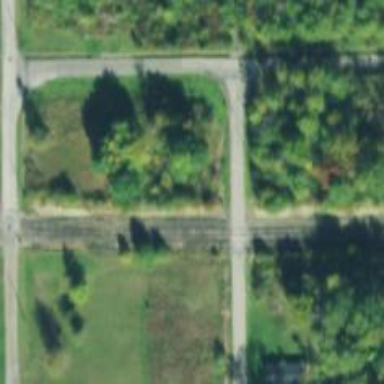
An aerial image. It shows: Level crossing along the railway.